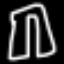
Label: pants